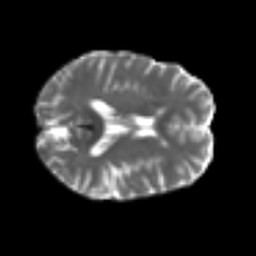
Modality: T2w
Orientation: axial
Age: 62
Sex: female
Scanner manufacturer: siemens
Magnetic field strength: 3 T
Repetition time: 4.987 s
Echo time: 0.0792 s